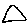
Label: triangle